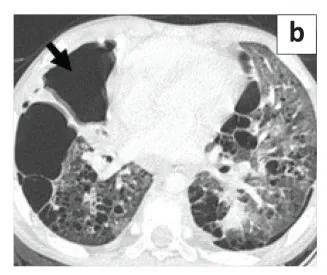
A 7-year-old boy with disseminated TB on antitubercular therapy. Contrast-enhanced CT chest axial.
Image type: radiology (ct)